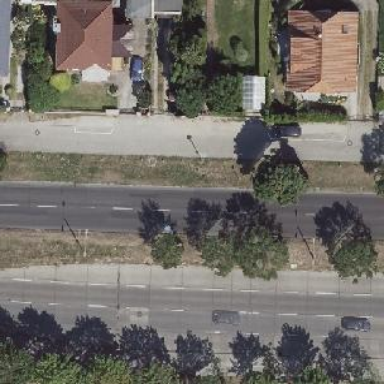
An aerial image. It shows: Avenue lined with broadleaved deciduous trees.